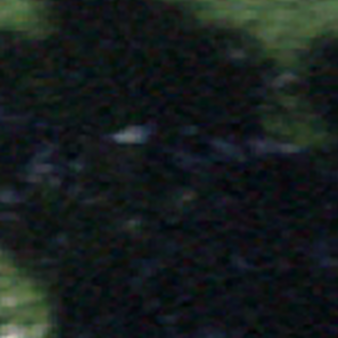
Label: other